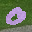
Label: 0